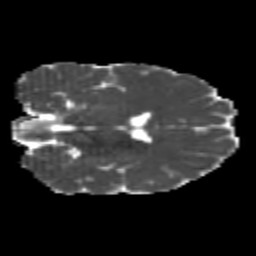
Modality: MD
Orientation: coronal
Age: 22
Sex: male
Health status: healthy
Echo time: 0.074 s